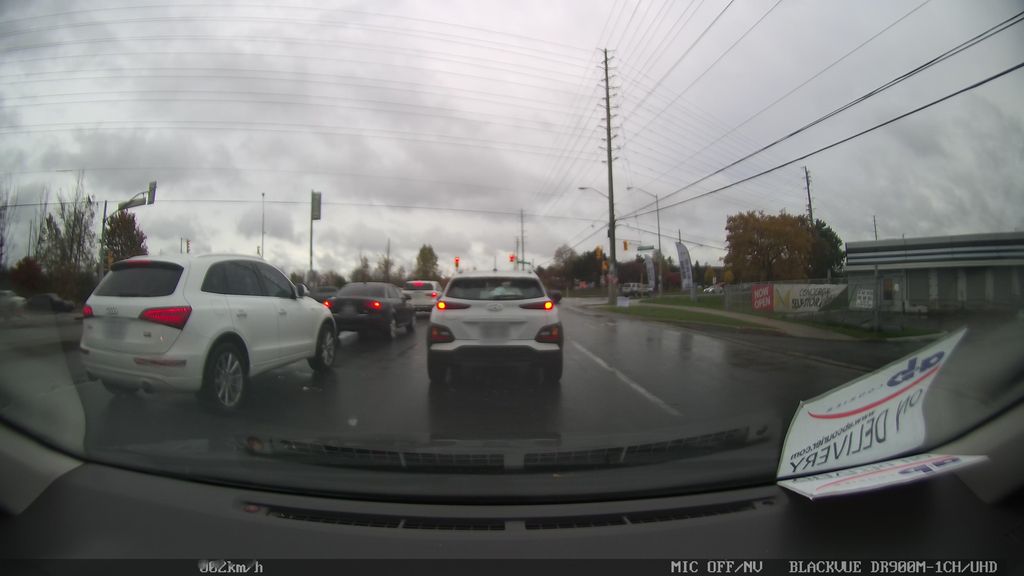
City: toronto